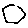
Label: hexagon